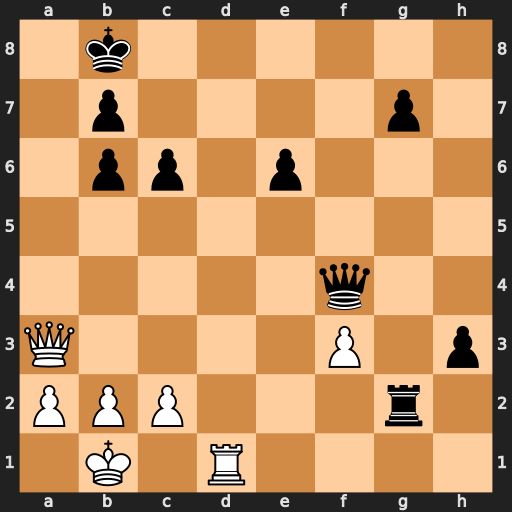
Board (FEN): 1k6/1p4p1/1pp1p3/8/5q2/Q4P1p/PPP3r1/1K1R4
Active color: w
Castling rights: -
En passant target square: -
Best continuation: Rd8+ Kc7 Qe7#